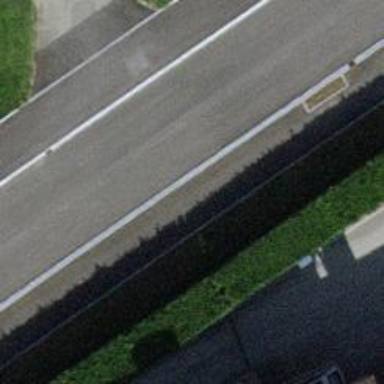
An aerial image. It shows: Tertiary road with cycle track alongside it.